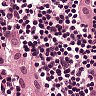
Metastatic tissue present: yes